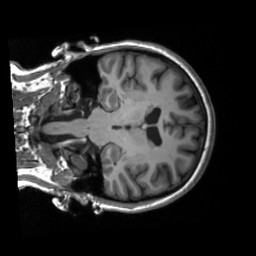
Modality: T1w
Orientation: coronal
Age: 37
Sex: female
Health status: ill
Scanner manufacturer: siemens
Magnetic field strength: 3 T
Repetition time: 2.3 s
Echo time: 0.00201 s